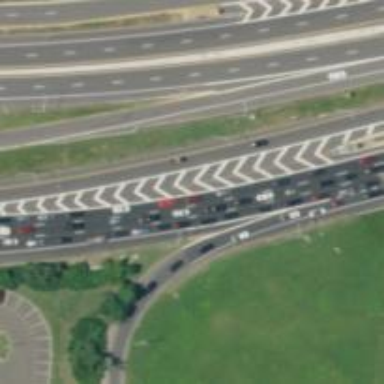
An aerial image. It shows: Asphalt motorway link.